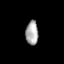
Tissue: skin
Cell type: Epithelial cells
Senescence score: 0.2771
Nuclear area (px): 293
Mean DAPI intensity: 169.98